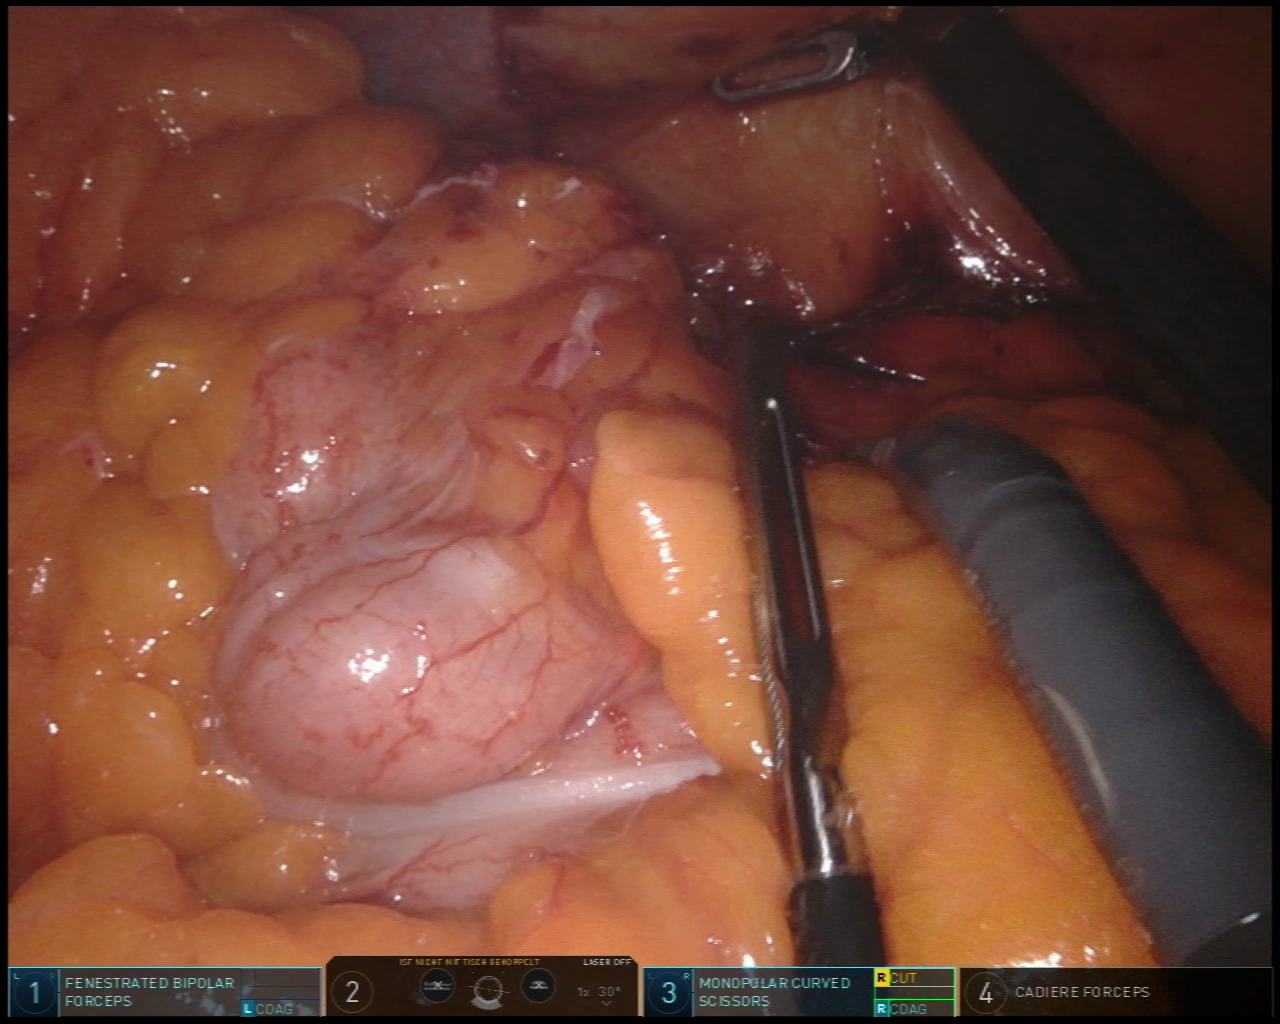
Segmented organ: colon
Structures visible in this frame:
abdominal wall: yes
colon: yes
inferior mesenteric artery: no
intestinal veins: no
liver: no
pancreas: no
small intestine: no
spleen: no
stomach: no
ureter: no
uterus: no
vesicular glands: no